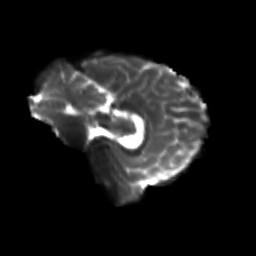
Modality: T2w
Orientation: sagittal
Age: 24
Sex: female
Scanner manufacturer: siemens
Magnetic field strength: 3 T
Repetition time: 3.5 s
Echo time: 0.113 s